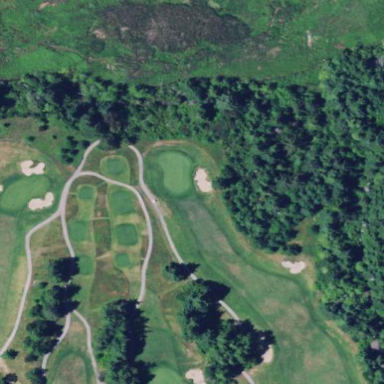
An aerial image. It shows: Area of rough grass used for golf.